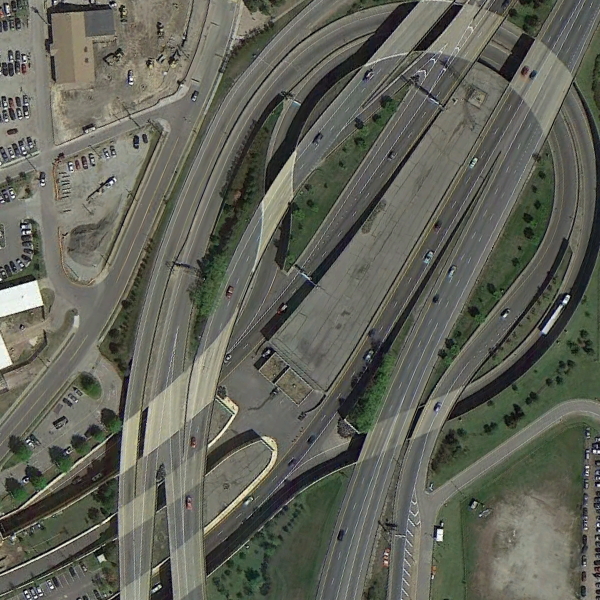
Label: Viaduct